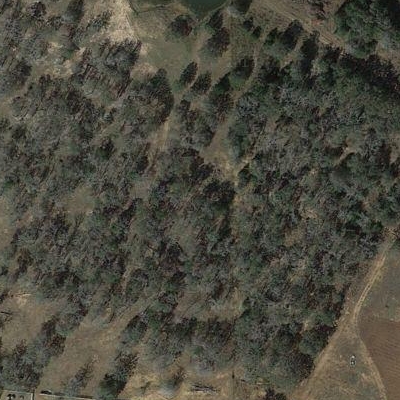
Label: Forest